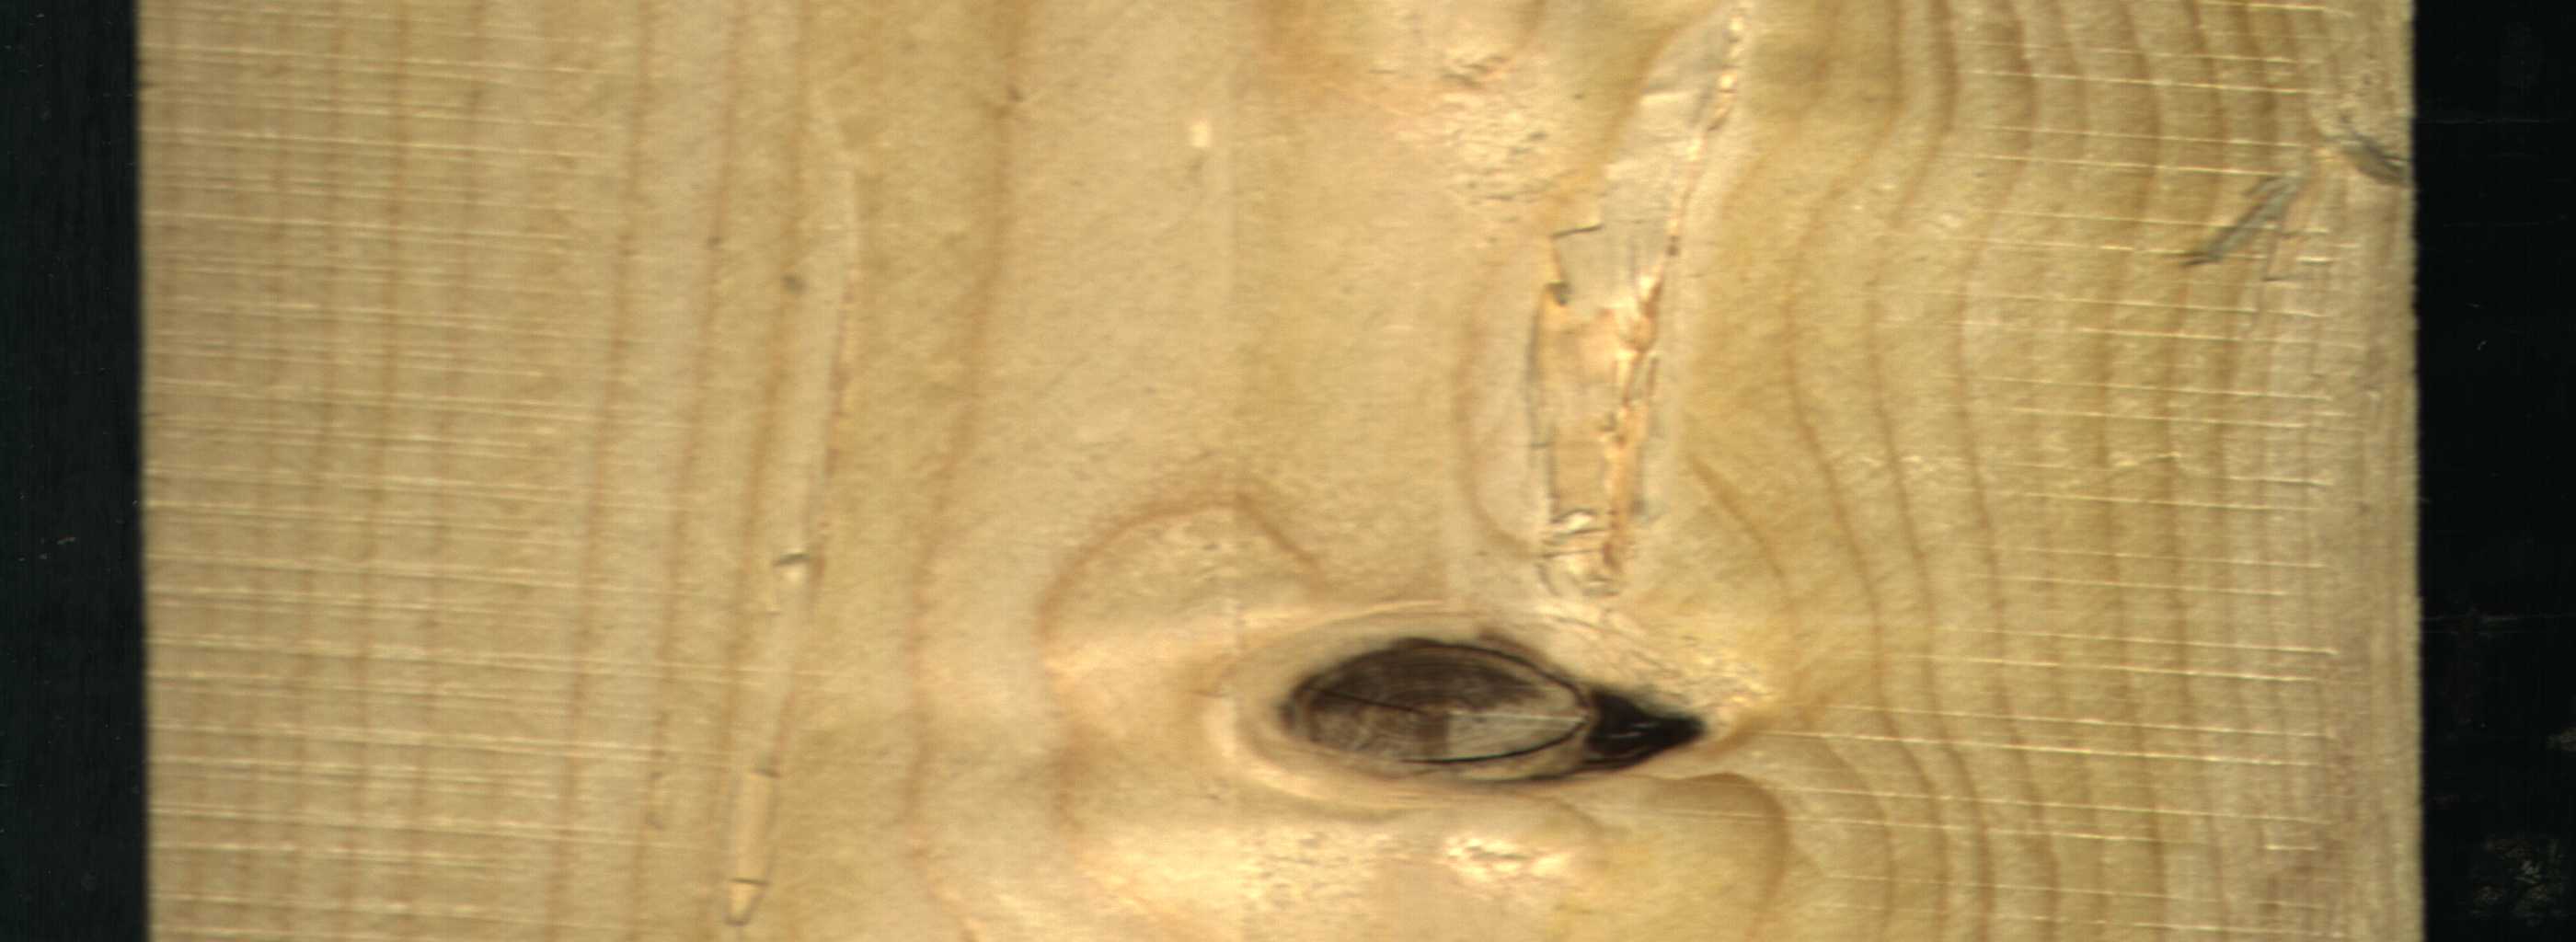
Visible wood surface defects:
Dead_Knot